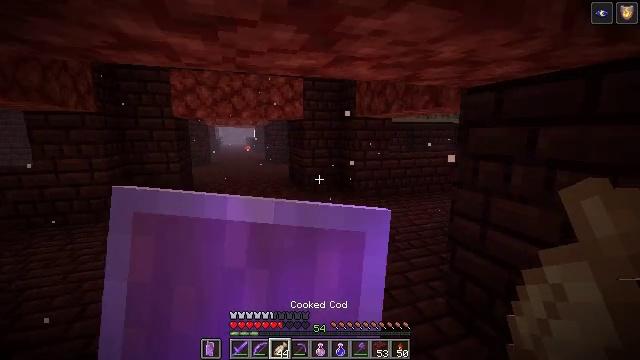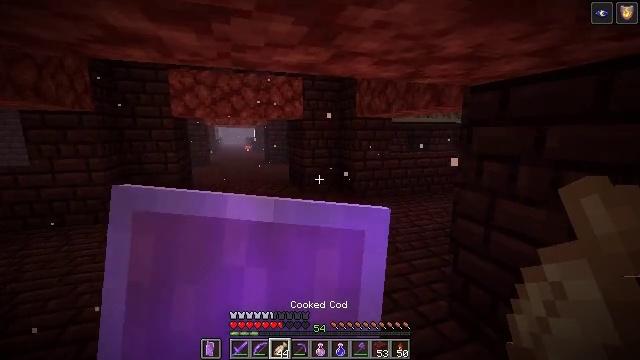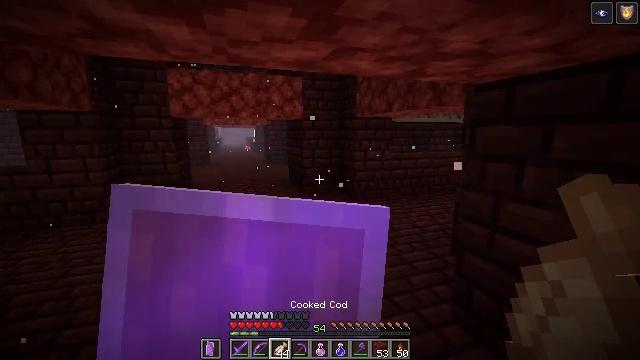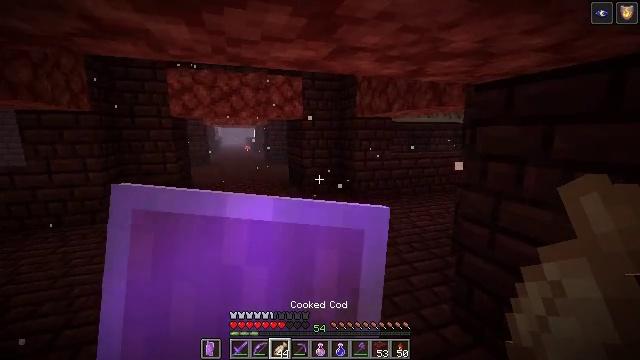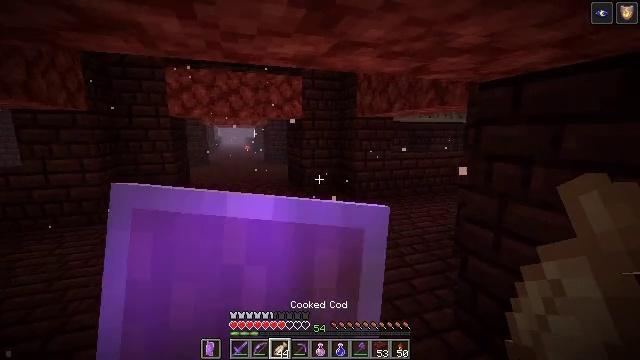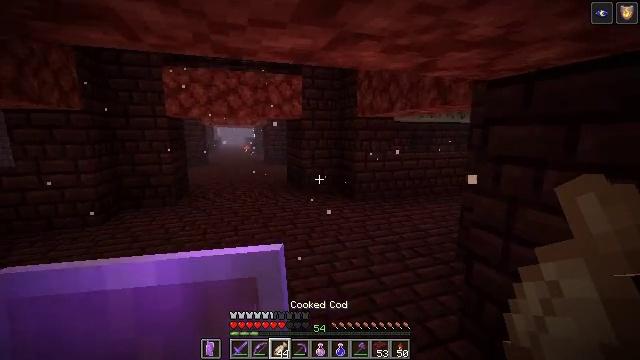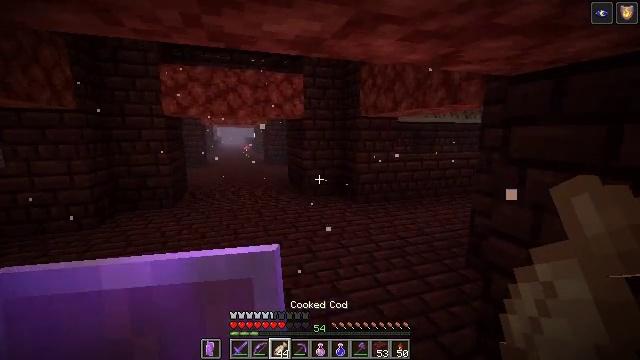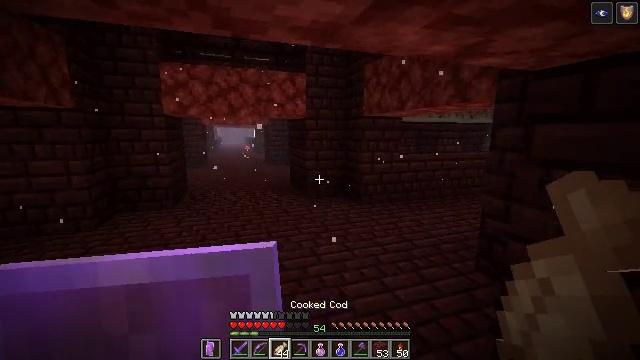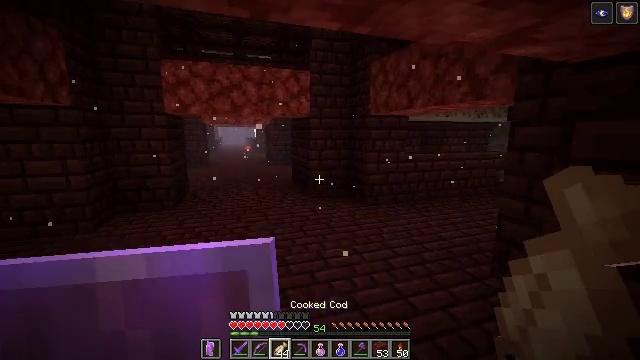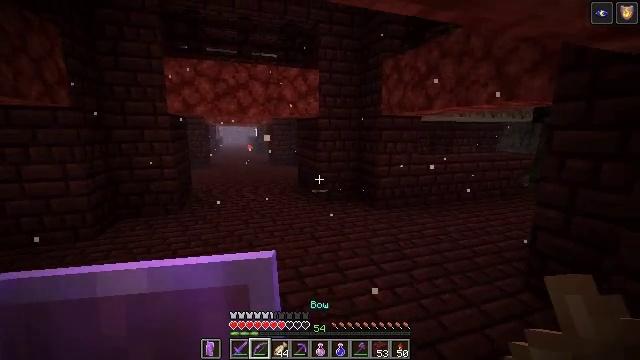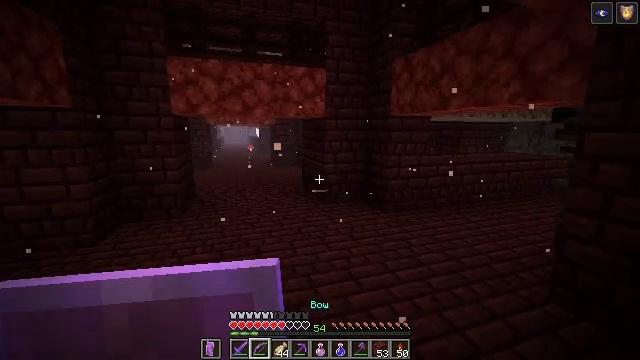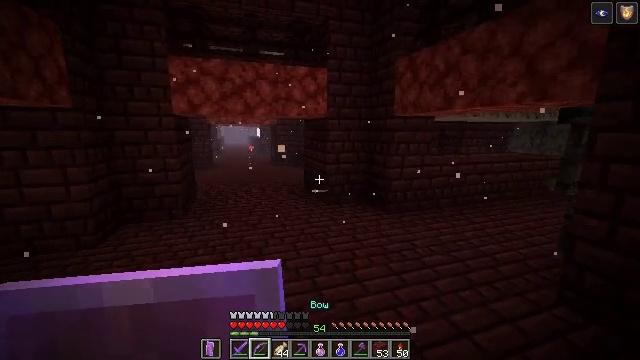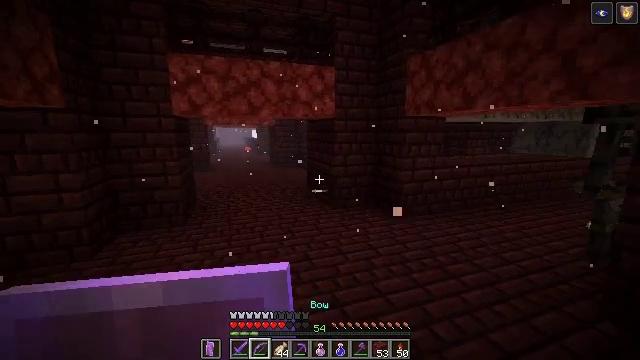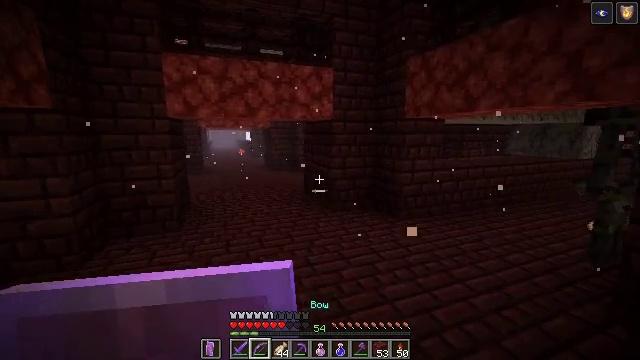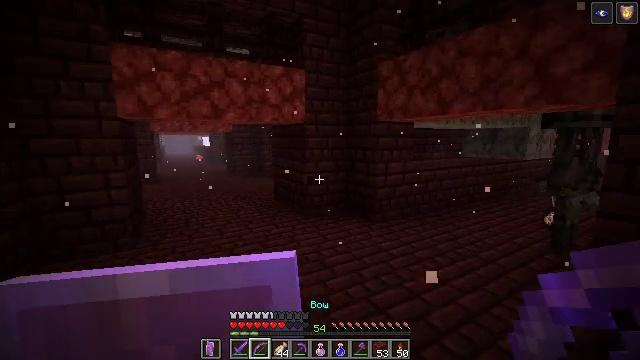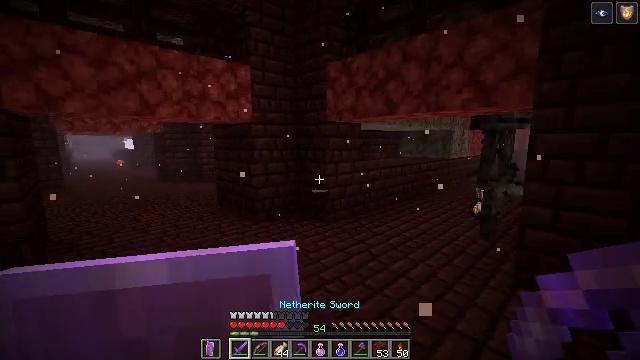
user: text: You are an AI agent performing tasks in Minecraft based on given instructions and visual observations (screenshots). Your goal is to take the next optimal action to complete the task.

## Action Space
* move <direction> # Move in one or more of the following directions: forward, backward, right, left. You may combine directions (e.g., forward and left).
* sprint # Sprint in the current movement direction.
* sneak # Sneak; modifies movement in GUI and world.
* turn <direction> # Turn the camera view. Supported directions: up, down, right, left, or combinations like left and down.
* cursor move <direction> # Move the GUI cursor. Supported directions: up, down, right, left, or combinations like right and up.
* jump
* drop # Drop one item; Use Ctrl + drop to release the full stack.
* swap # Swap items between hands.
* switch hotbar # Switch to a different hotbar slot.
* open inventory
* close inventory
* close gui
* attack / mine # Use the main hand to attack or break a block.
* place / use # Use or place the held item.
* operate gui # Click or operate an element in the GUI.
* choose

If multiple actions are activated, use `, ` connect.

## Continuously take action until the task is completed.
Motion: motion action
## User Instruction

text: Combat the wither skeleton.
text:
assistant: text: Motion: move forward, use / place
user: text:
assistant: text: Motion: move forward, use / place
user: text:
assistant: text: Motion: move forward, use / place
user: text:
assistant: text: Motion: move forward, use / place
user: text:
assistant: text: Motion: move forward
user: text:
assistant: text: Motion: move forward and move left
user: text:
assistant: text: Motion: move forward and move left
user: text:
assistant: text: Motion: move forward and move left
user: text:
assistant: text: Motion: move forward and move left
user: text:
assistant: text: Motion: move forward and move left
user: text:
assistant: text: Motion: move forward and move left
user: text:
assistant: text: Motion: move forward and move left, turn right
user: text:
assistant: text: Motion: move forward and move left, turn right
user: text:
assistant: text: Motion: move forward and move left, turn right
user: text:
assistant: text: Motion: move forward and move left, turn right
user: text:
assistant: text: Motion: move forward and move left, turn right
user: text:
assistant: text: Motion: move forward and move left, turn right
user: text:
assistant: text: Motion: move forward and move left, turn right
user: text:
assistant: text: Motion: move forward and move left, turn right
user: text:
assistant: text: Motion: move forward and move left, turn right
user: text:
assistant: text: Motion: move forward
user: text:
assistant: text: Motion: move forward
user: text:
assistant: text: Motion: move forward
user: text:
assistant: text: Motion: move forward
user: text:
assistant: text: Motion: move forward
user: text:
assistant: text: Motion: move forward
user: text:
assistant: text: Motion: move forward, turn right
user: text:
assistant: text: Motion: move forward, turn right and up
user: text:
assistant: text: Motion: move forward, turn right and up
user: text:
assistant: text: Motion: move forward, turn right and up